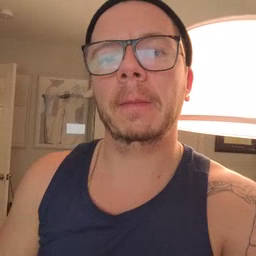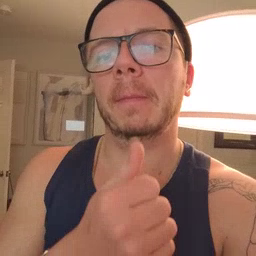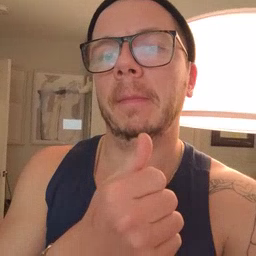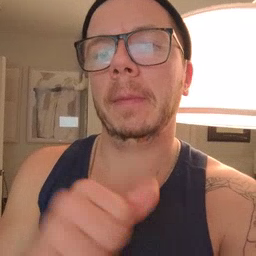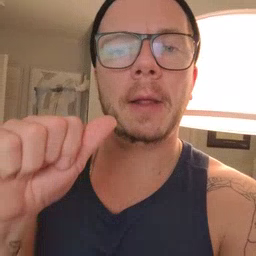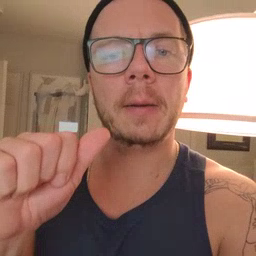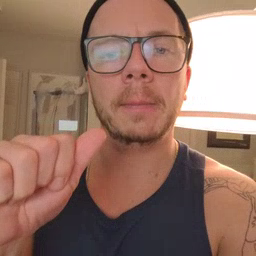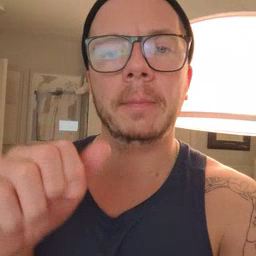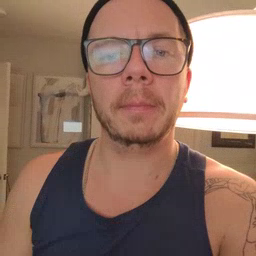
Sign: any